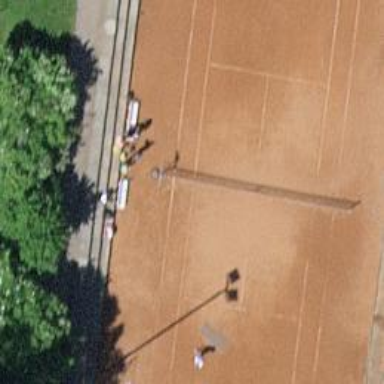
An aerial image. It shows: Tennis court on pitch.